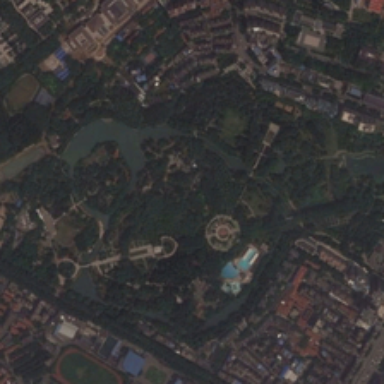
The park covers a large area and is located in the center of the city .